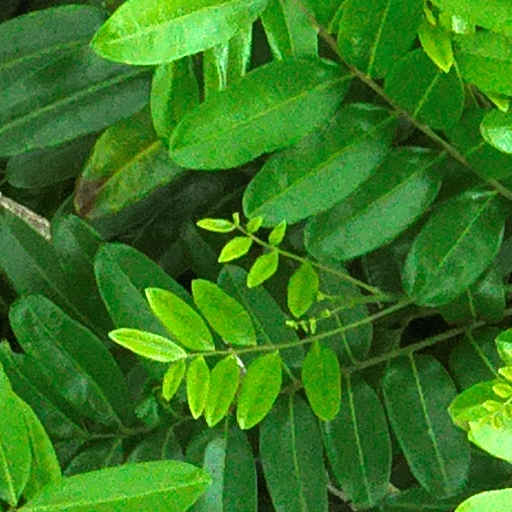
Species: Simarouba amara
GBIF accepted scientific name: Simarouba amara
Crown area (m\u00b2): 132.539